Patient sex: M
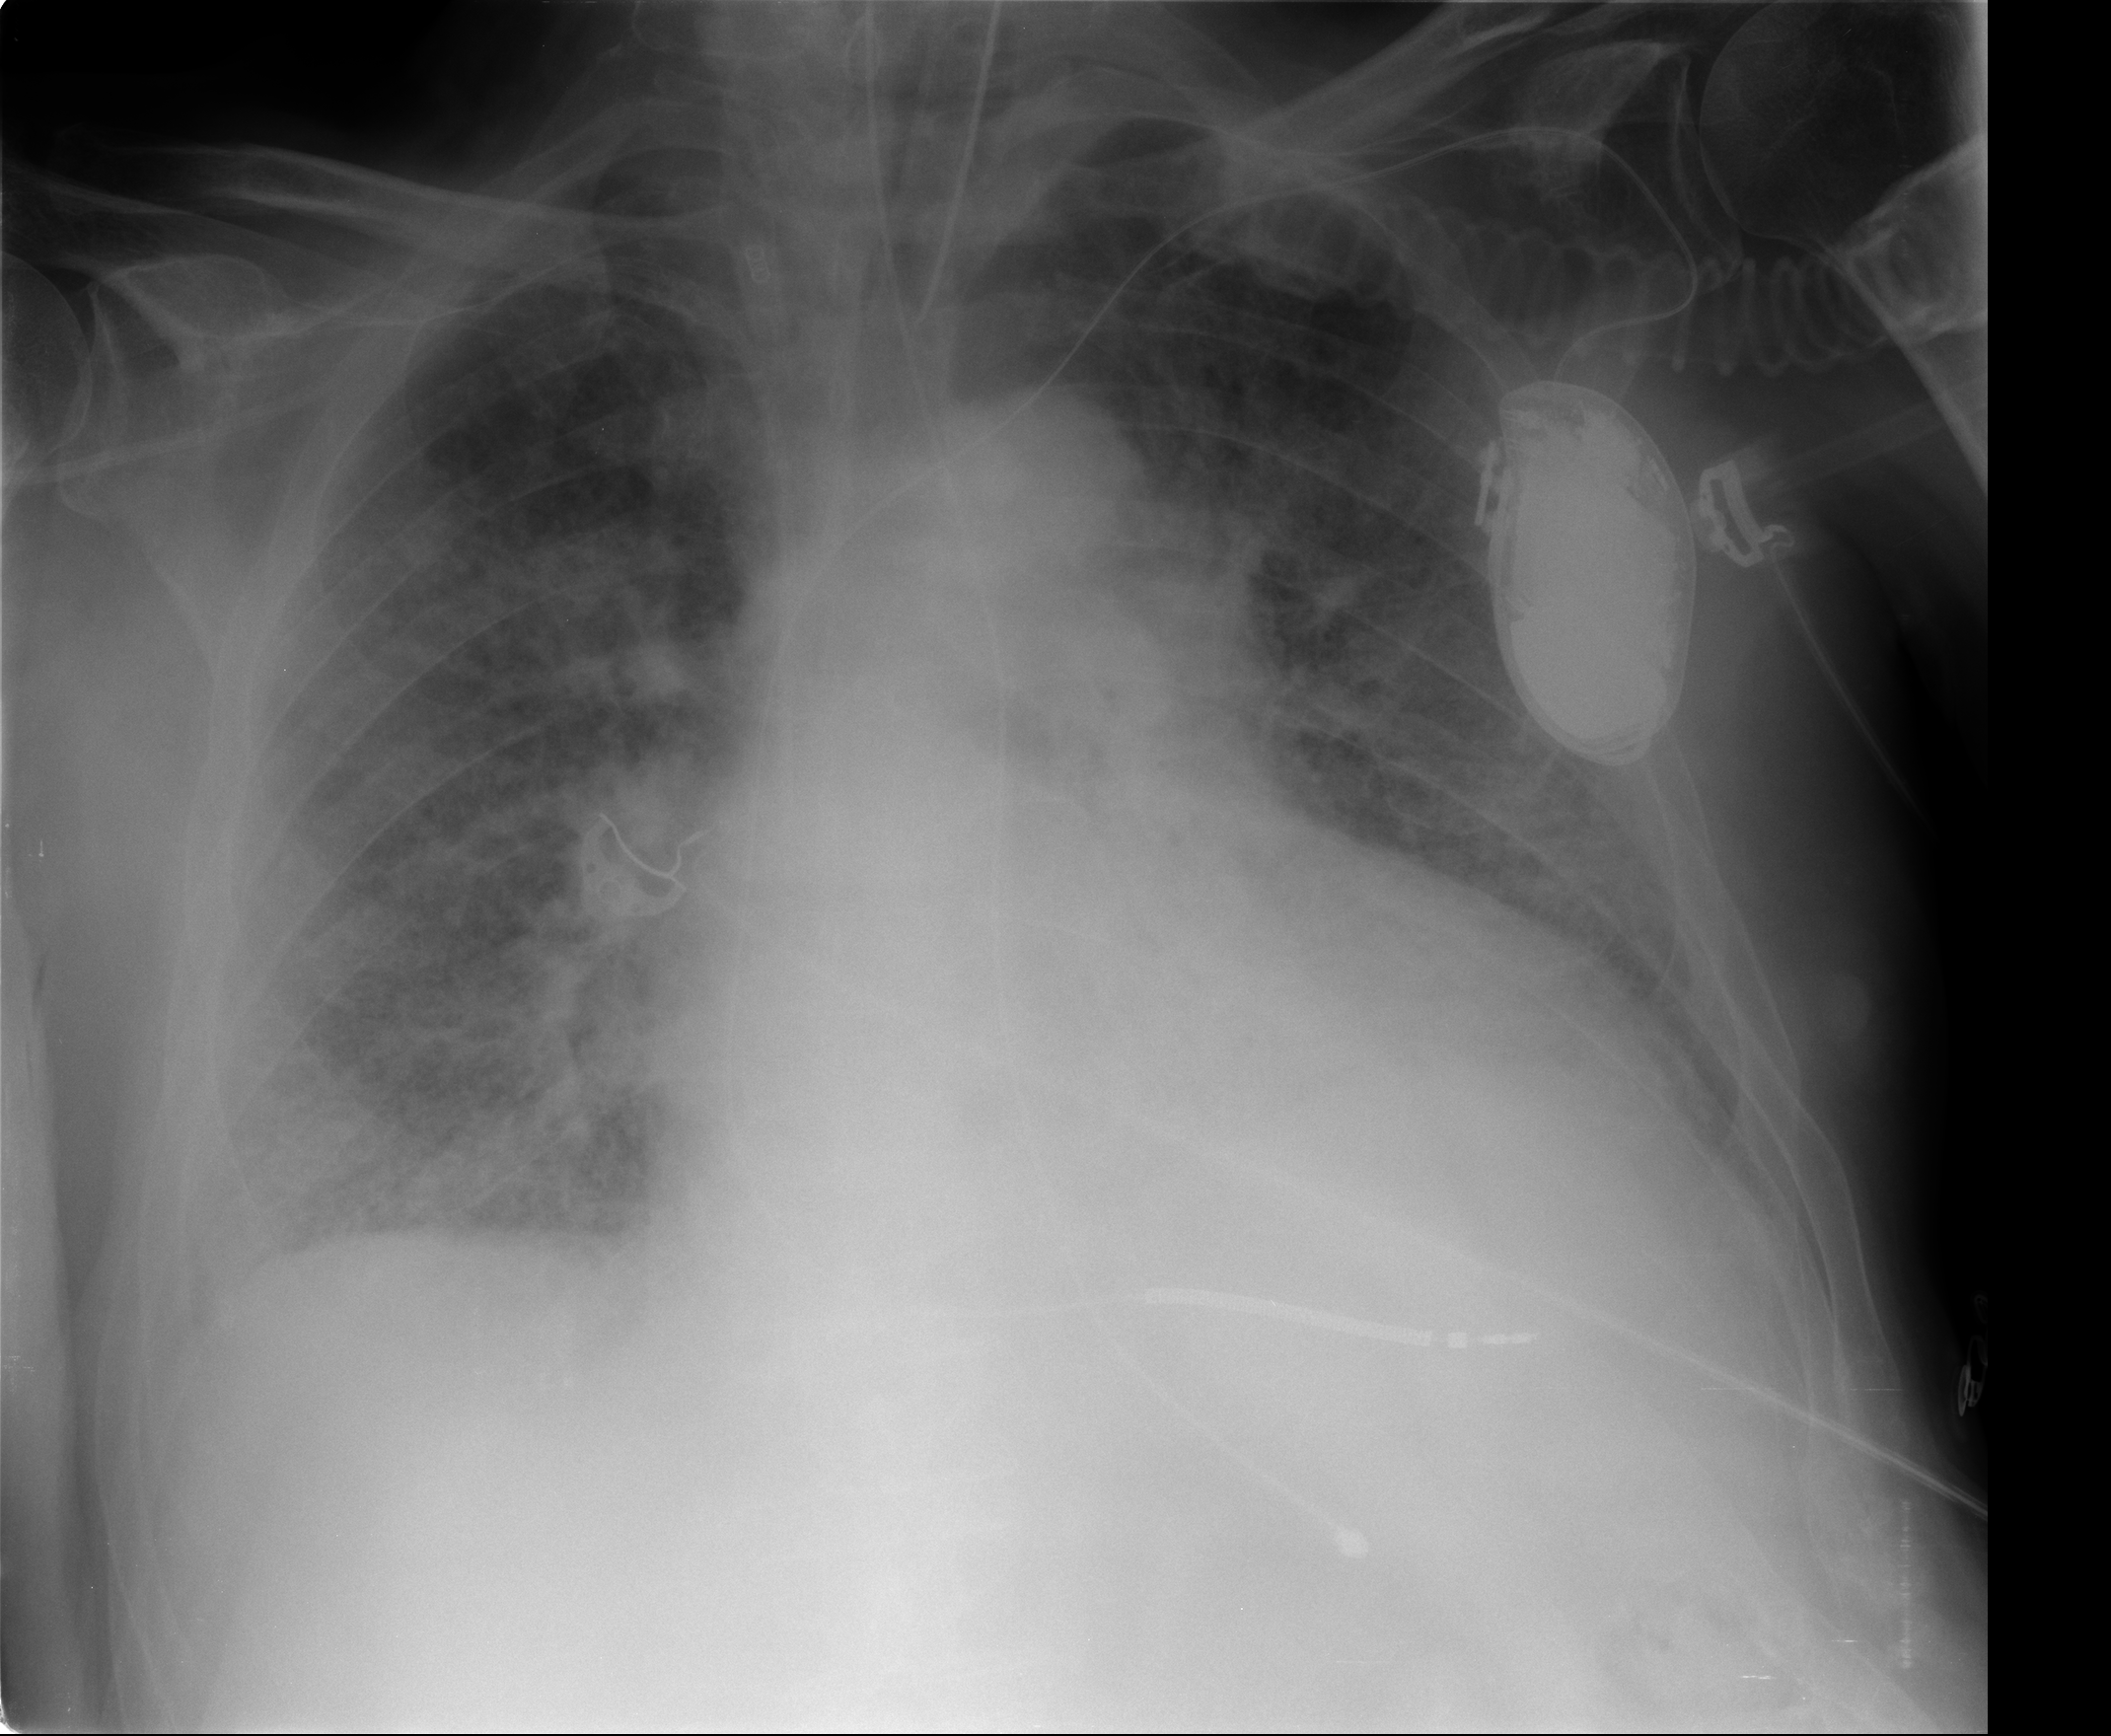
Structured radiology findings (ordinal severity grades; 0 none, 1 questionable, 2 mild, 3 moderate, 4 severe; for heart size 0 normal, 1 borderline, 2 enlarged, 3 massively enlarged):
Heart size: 2
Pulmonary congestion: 3
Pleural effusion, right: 2
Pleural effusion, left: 2
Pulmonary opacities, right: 3
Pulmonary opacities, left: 3
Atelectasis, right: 2
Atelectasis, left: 2